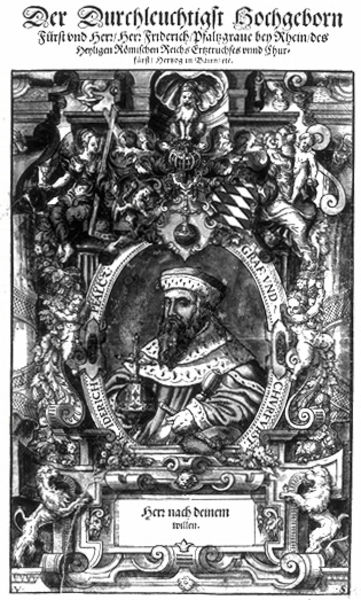
Titel: Bildnis des Kurfürsten Friedrich II, des Weisen, von der Pfalz
Künstler: Virgil Solis
Institution: (Seriendruck)
Schlagwörter: mann, weiß, frauen, frau, grau, hut, schwarz, säulen, zeichnung, hund, tiere, ball, ornament, bart, mütze, barock, hermelin, mensch, rahmen, vollbart, bild, bildnis, herr, portrait, porträt, gewand, mantel, krone, kinder, oval, engel, holzschnitt, schrift, grafik, graphik, figuren, friedrich, kaiser, könig, papst, symmetrie, inschrift, ornamente, deutsch, name, buch, medaillon, bayern, kreuz, symmetrisch, druck, druckgraphik, schwarz-weiß, druckgrafik, radierung, stich, text, überschrift, kugel, herrscher, fürst, poster, wappen, raute, löwen, voluten, heiliger, herz, löwe, heilige, gerahmt, putten, kupferstich, spruch, frontispitz, bayer, graf, insignien, ornat, zepter, szepter, groteske, kurfürst, seriendruck, reichsapfel, baiern, rautenmuster, dekorum, baer, hermann, schwarz wei, löve, herman, pfalzgraf, 1550, herr nach deinem willen, durchlaucht, hochgeboren, bayern wappen, hochgeborn